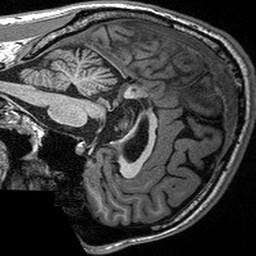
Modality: T1w
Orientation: sagittal
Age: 20
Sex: male